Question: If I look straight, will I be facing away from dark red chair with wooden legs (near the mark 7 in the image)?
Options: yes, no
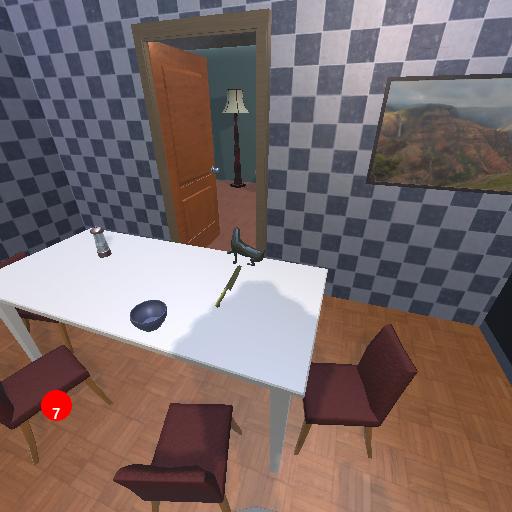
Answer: yes